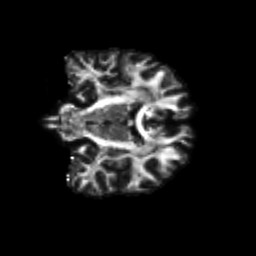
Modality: FA
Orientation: coronal
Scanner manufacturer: siemens
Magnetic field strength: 3 T
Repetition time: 4.16 s
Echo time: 0.0806 s